Field crop: tomato
Growth stage: 1
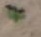
Species: solanum